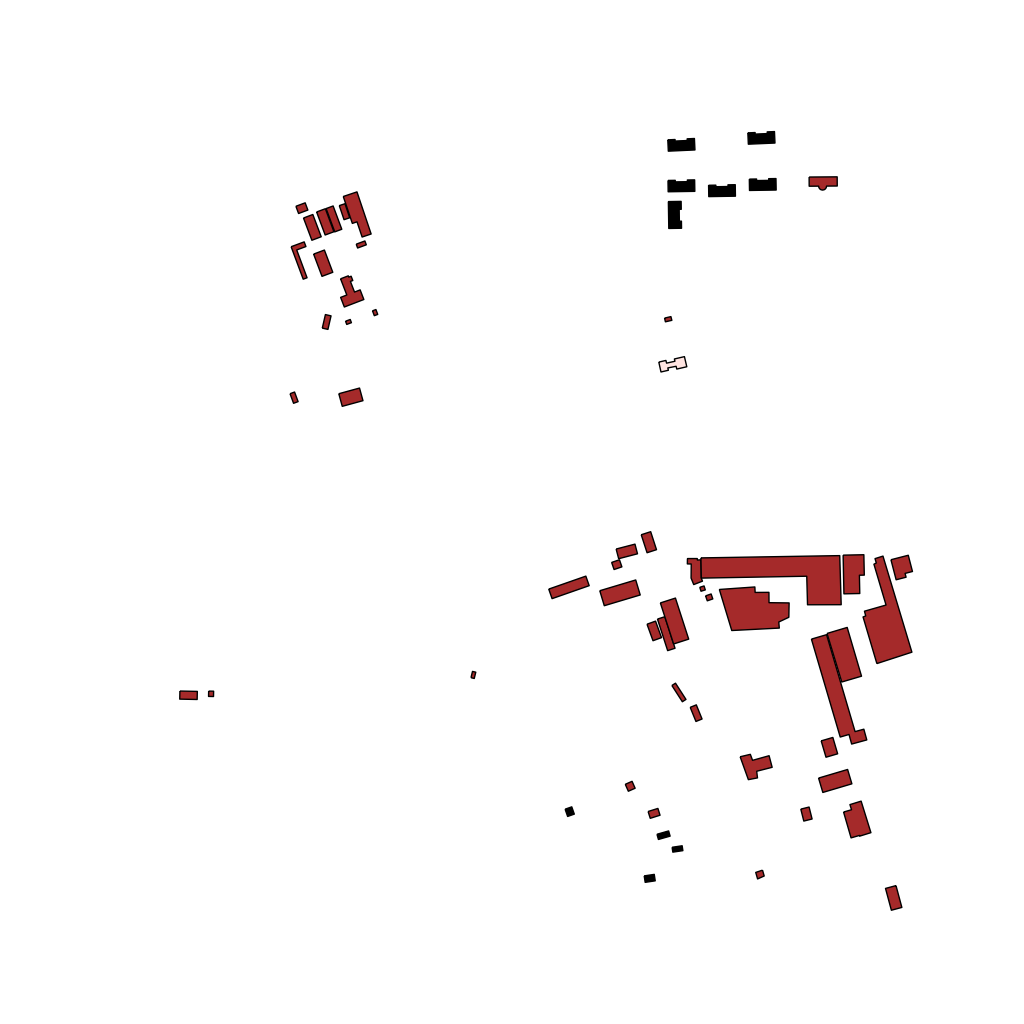
Tags: overhead vector_map, industrial, recreation, residential, special, soviet, individual_rise, low_rise, density_1, Building, Facility, Gas, 1.0 km²